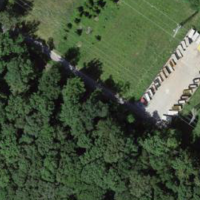
EUNIS habitat code: 44
Species observed at this site:
Parus major
Corvus corone
Sitta europaea
Passer domesticus
Sturnus vulgaris
Strix aluco